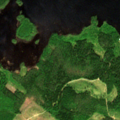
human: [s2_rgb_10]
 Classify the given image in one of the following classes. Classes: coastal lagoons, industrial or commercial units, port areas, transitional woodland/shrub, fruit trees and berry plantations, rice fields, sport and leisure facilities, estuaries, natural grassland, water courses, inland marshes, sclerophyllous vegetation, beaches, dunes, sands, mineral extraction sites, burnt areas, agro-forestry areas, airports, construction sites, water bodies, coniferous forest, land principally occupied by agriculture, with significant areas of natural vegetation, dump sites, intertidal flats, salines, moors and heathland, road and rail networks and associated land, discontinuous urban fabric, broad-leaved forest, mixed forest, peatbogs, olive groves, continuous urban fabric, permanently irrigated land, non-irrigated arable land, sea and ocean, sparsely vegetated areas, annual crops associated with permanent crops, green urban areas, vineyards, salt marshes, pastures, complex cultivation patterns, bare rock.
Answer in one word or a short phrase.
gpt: coniferous forest, mixed forest, transitional woodland/shrub, water bodies